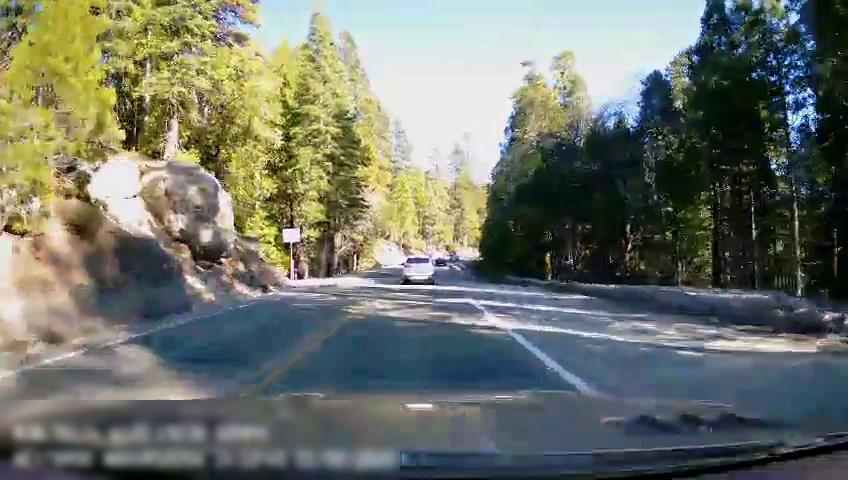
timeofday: Day
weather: Sunny
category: Drivable Space
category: Vehicles | SUV
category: Lanes | Current Lane
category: Lanes | Alternate Lane
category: Lanes | Opposite Lane